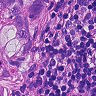
Metastatic tissue present: yes